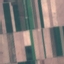
Label: AnnualCrop